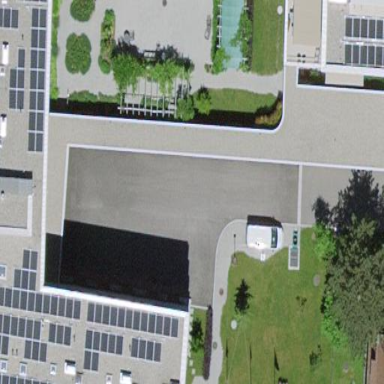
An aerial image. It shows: View of roof of building.